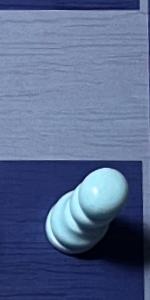
Label: Pawn_White